Interaction volume radius: 5 \u00c5
Interaction volume height: 20 \u00c5
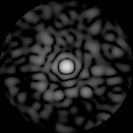
Disorder parameter: 0.8765